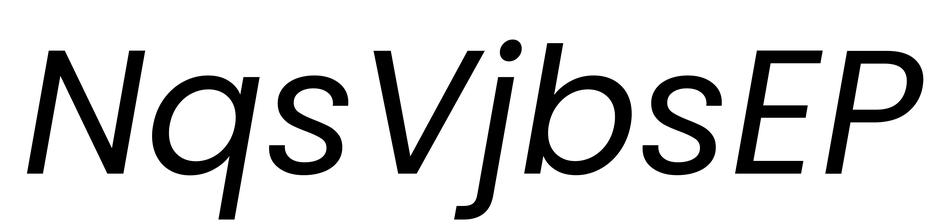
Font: Poppins-Italic